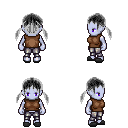
a pixel art fantasy rpg character, female body template, dark elf, purple skin, brown sleeveless shirt, metal pants, gray twin-tailed hairstyle, gray slippers, four views (front, back, left, right), 2x2 character sprite sheet, small pixel art, hard edges, no anti-aliasing